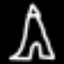
Label: The Eiffel Tower